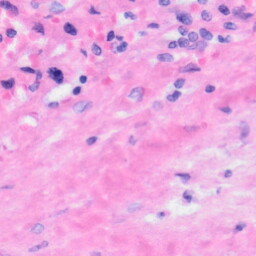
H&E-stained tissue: Liver